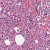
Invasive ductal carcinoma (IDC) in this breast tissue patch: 1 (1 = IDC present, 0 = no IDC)